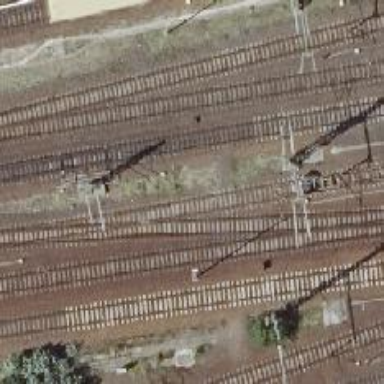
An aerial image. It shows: Railway signal.